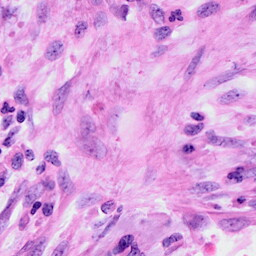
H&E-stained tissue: Cervix